Question: Anyone know of a way to create one of these lines (refer to image) in CSS?

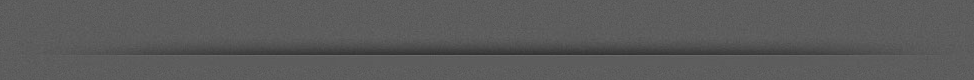
Answer: Here's a rough approximation to start with. You'll need to adjust the specifics. Basically what I've done is create an overhang div, and beneath that is a div that will create a shadow with a falloff on the ends. The overhang div sits on a higher layer so you only see the edge of the shadow.
<URL>
<URL>
HTML:
'''
<div id="container">
<div id="overhang"></div>
<div id="falloff-shadow"></div>
</div>
'''
CSS:
'''
#container {
background: #5A5A5A;
width: 700px;
padding: 200px 0 80px 0px;
}
#overhang {
background: #5A5A5A;
border-top: 1px solid #666;
height: 80px;
width: 600px;
margin: 0 auto;
position: relative;
z-index: 5;
}
#falloff-shadow {
width: 500px;
margin: 0 auto;
-webkit-box-shadow: 0px 5px 50px 5px rgba(0, 0, 0, 1);
-moz-box-shadow: 0px 5px 50px 5px rgba(0, 0, 0, 1);
box-shadow: 0px 5px 50px 5px rgba(0, 0, 0, 1);
position: relative;
z-index: 1;
height: 1px;
top: -65px;
}
'''